Field crop: maize
Growth stage: 2
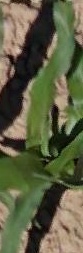
Species: maize